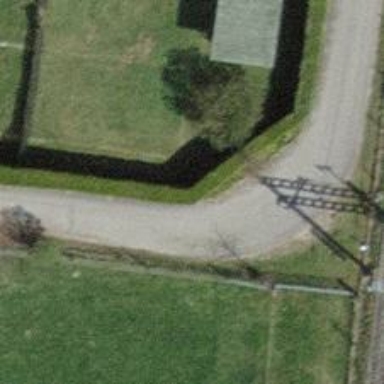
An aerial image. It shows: Hedge acting as barrier.